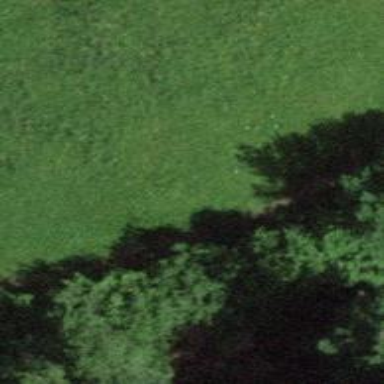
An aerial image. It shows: Path.